Field crop: maize
Growth stage: 1
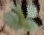
Species: datura